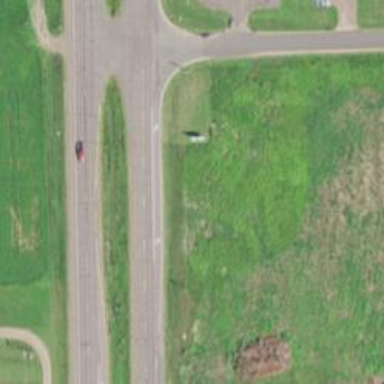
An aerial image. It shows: Secondary road with asphalt surface.